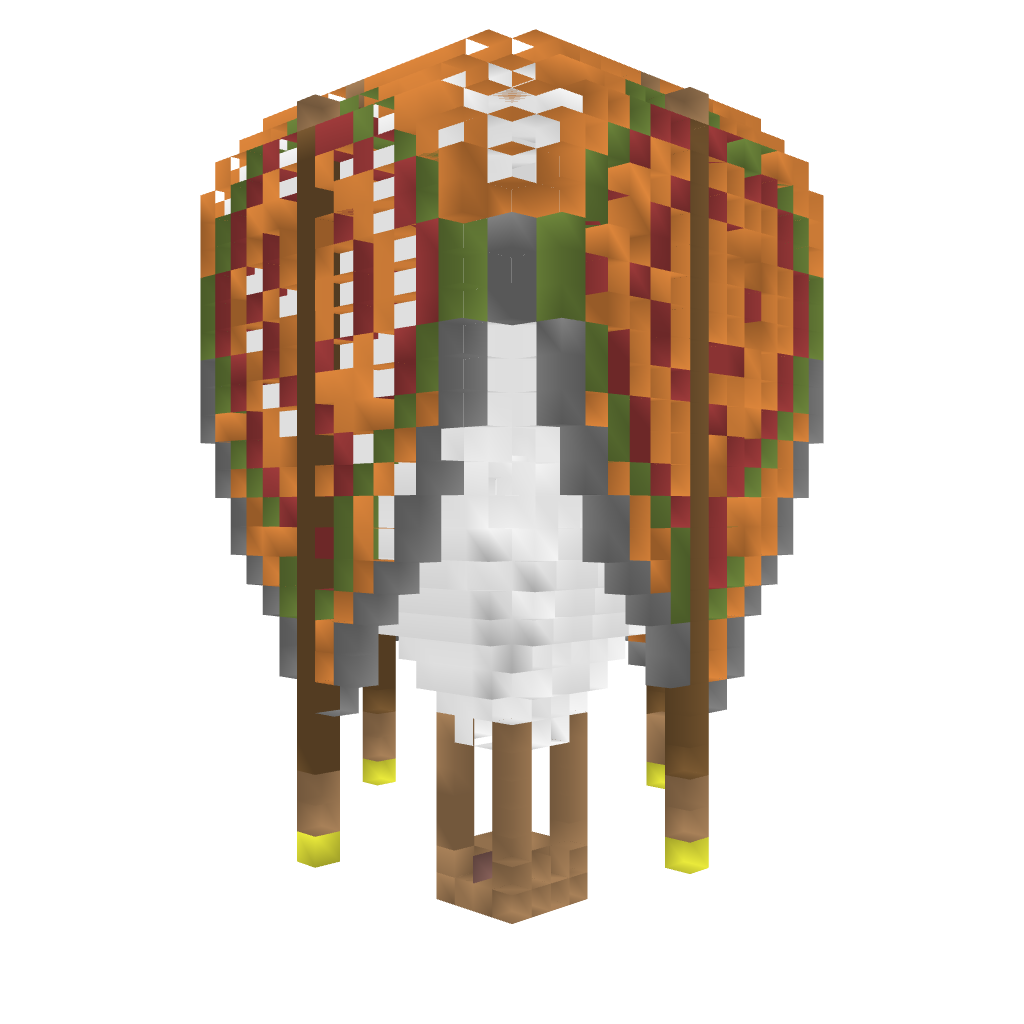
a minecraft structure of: Hot Air Balloon high quality